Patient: sex M, age 26
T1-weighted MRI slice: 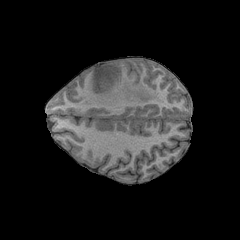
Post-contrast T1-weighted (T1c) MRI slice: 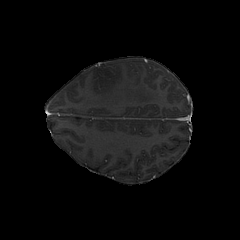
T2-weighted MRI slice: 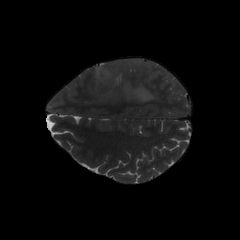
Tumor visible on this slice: yes
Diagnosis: Astrocytoma, IDH-mutant
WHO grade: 3